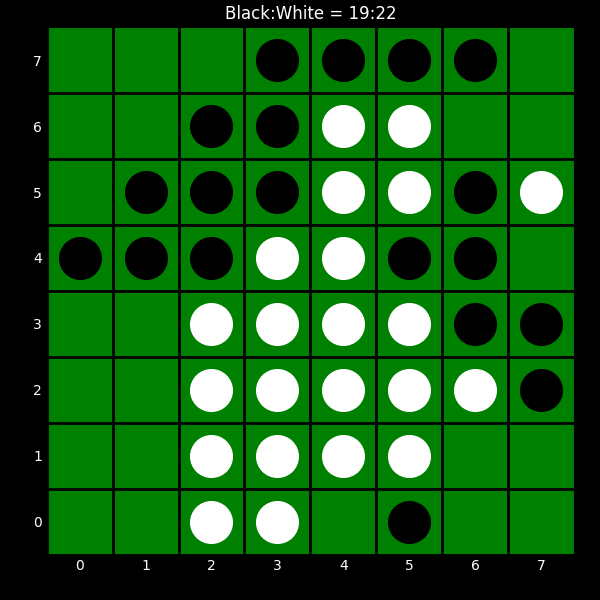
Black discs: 19
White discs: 22